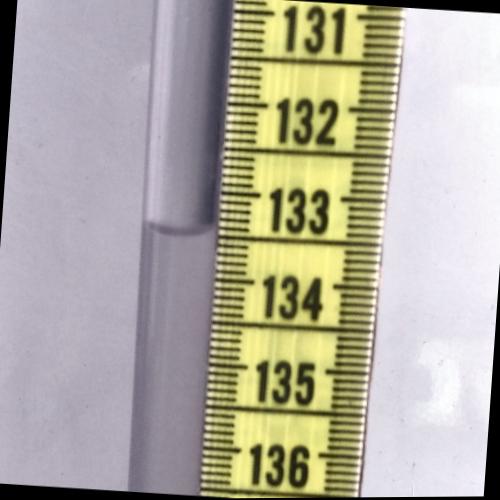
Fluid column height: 133.5 cm